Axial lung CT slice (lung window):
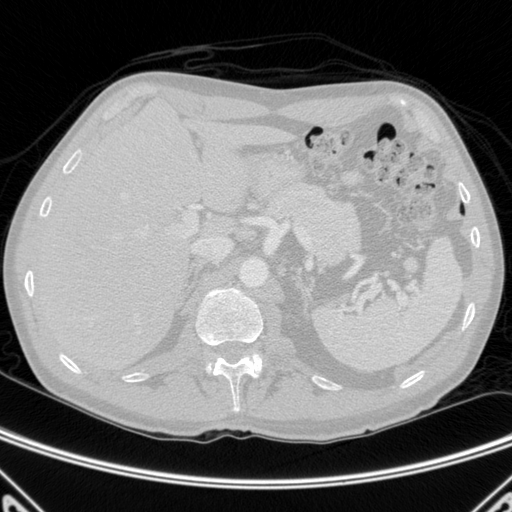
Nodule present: no